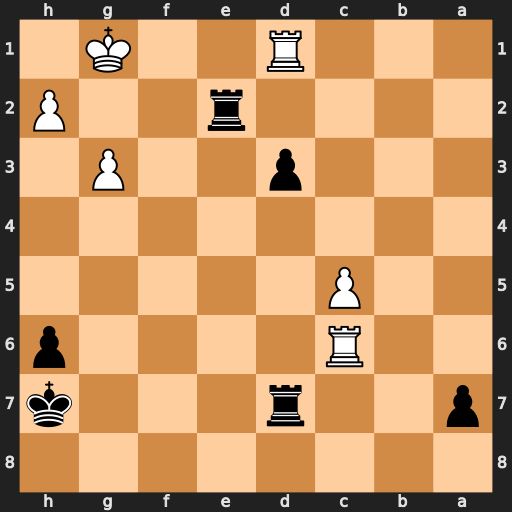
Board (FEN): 8/p2r3k/2R4p/2P5/8/3p2P1/4r2P/3R2K1
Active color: b
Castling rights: -
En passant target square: -
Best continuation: d2 Kf1 Rde7 Rc7 Re1+ Kf2 Rxc7